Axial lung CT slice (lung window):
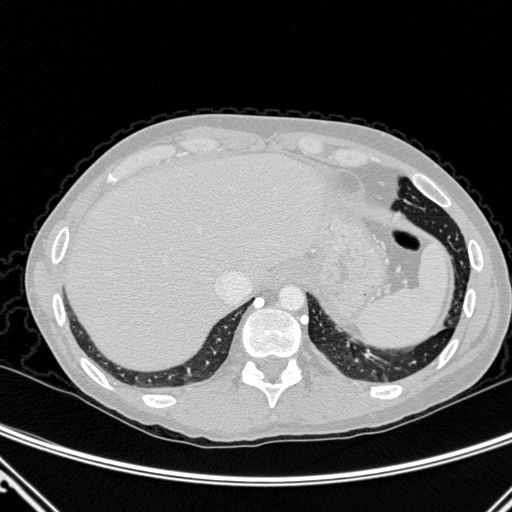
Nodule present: no